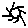
Label: sun